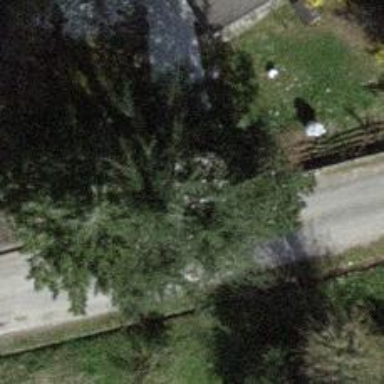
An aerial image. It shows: Evergreen tree with needle-leaved leaves.